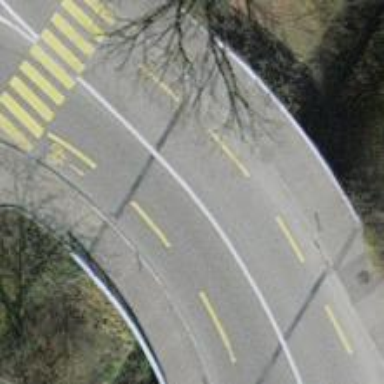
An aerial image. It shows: Residential road with asphalt surface and designated cycle lane.